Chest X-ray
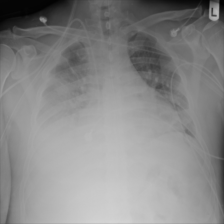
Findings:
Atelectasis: positive
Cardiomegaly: negative
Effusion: positive
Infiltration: negative
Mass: negative
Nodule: negative
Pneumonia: negative
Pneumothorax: negative
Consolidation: negative
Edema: negative
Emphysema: negative
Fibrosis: negative
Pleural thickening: negative
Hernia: negative